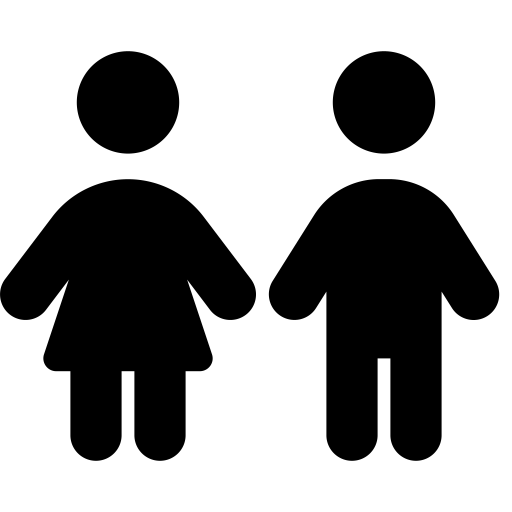
Tags: icon, FontAwesome, fa-icon, solid, children